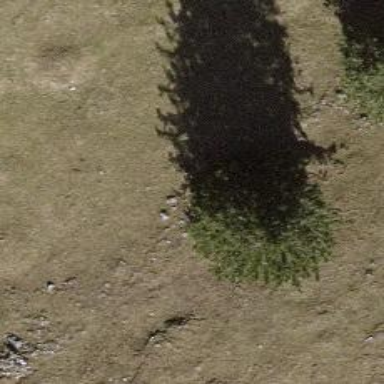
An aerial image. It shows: Beautiful tree in nature.